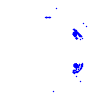
Particle: electron